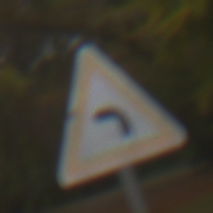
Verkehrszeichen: KurveLinks
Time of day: Midday
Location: Outdoor (Nature)
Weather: Overcast
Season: Autumn
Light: Natural